Interaction volume radius: 5 \u00c5
Interaction volume height: 20 \u00c5
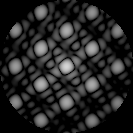
Disorder parameter: 0.06961